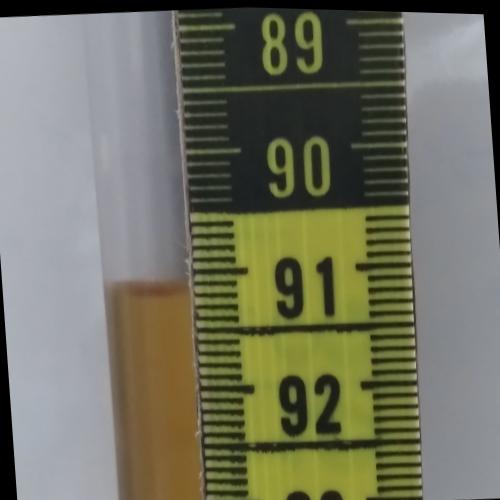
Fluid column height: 91.2 cm